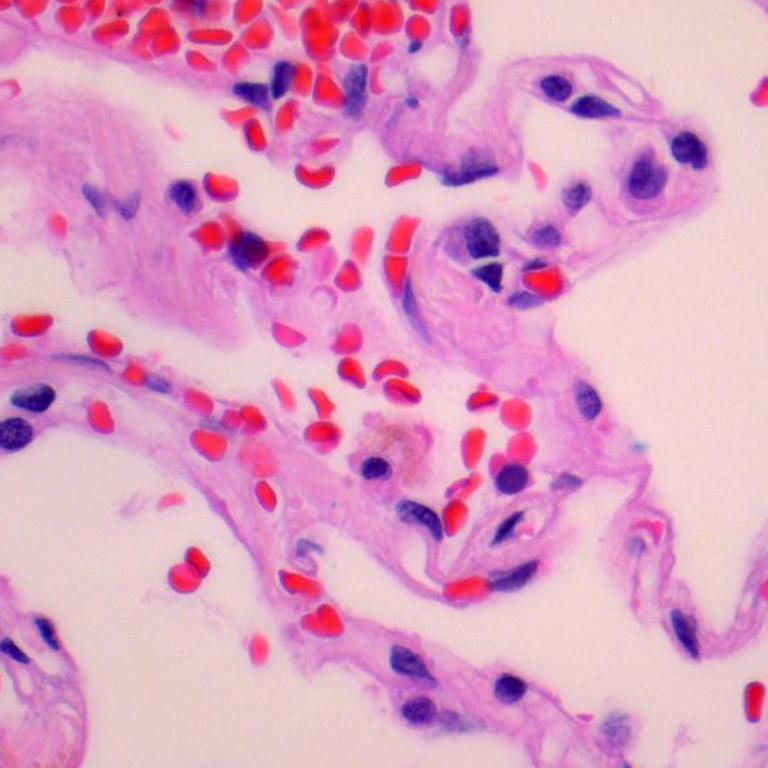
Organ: lung
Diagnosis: benign